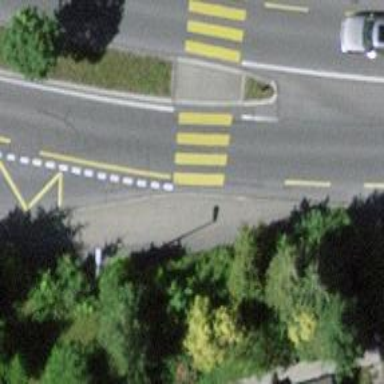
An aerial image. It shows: Pedestrian crossing with zebra markings on footway.